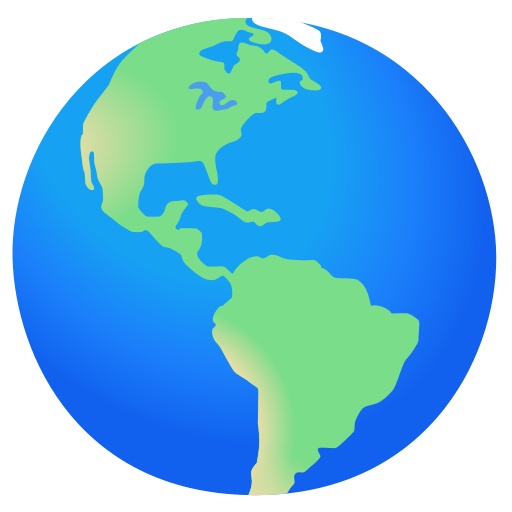
Emoji: 🌎